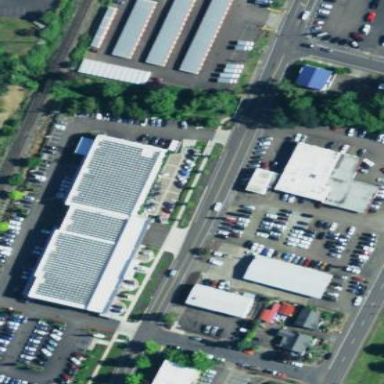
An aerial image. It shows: Car shop.